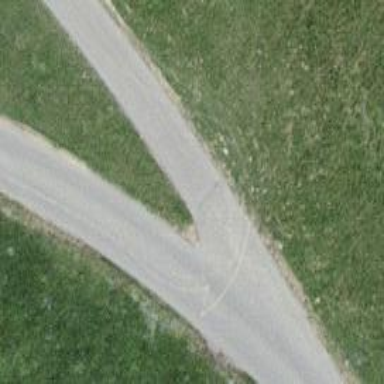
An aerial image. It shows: Well-maintained track road of grade 1.